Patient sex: F
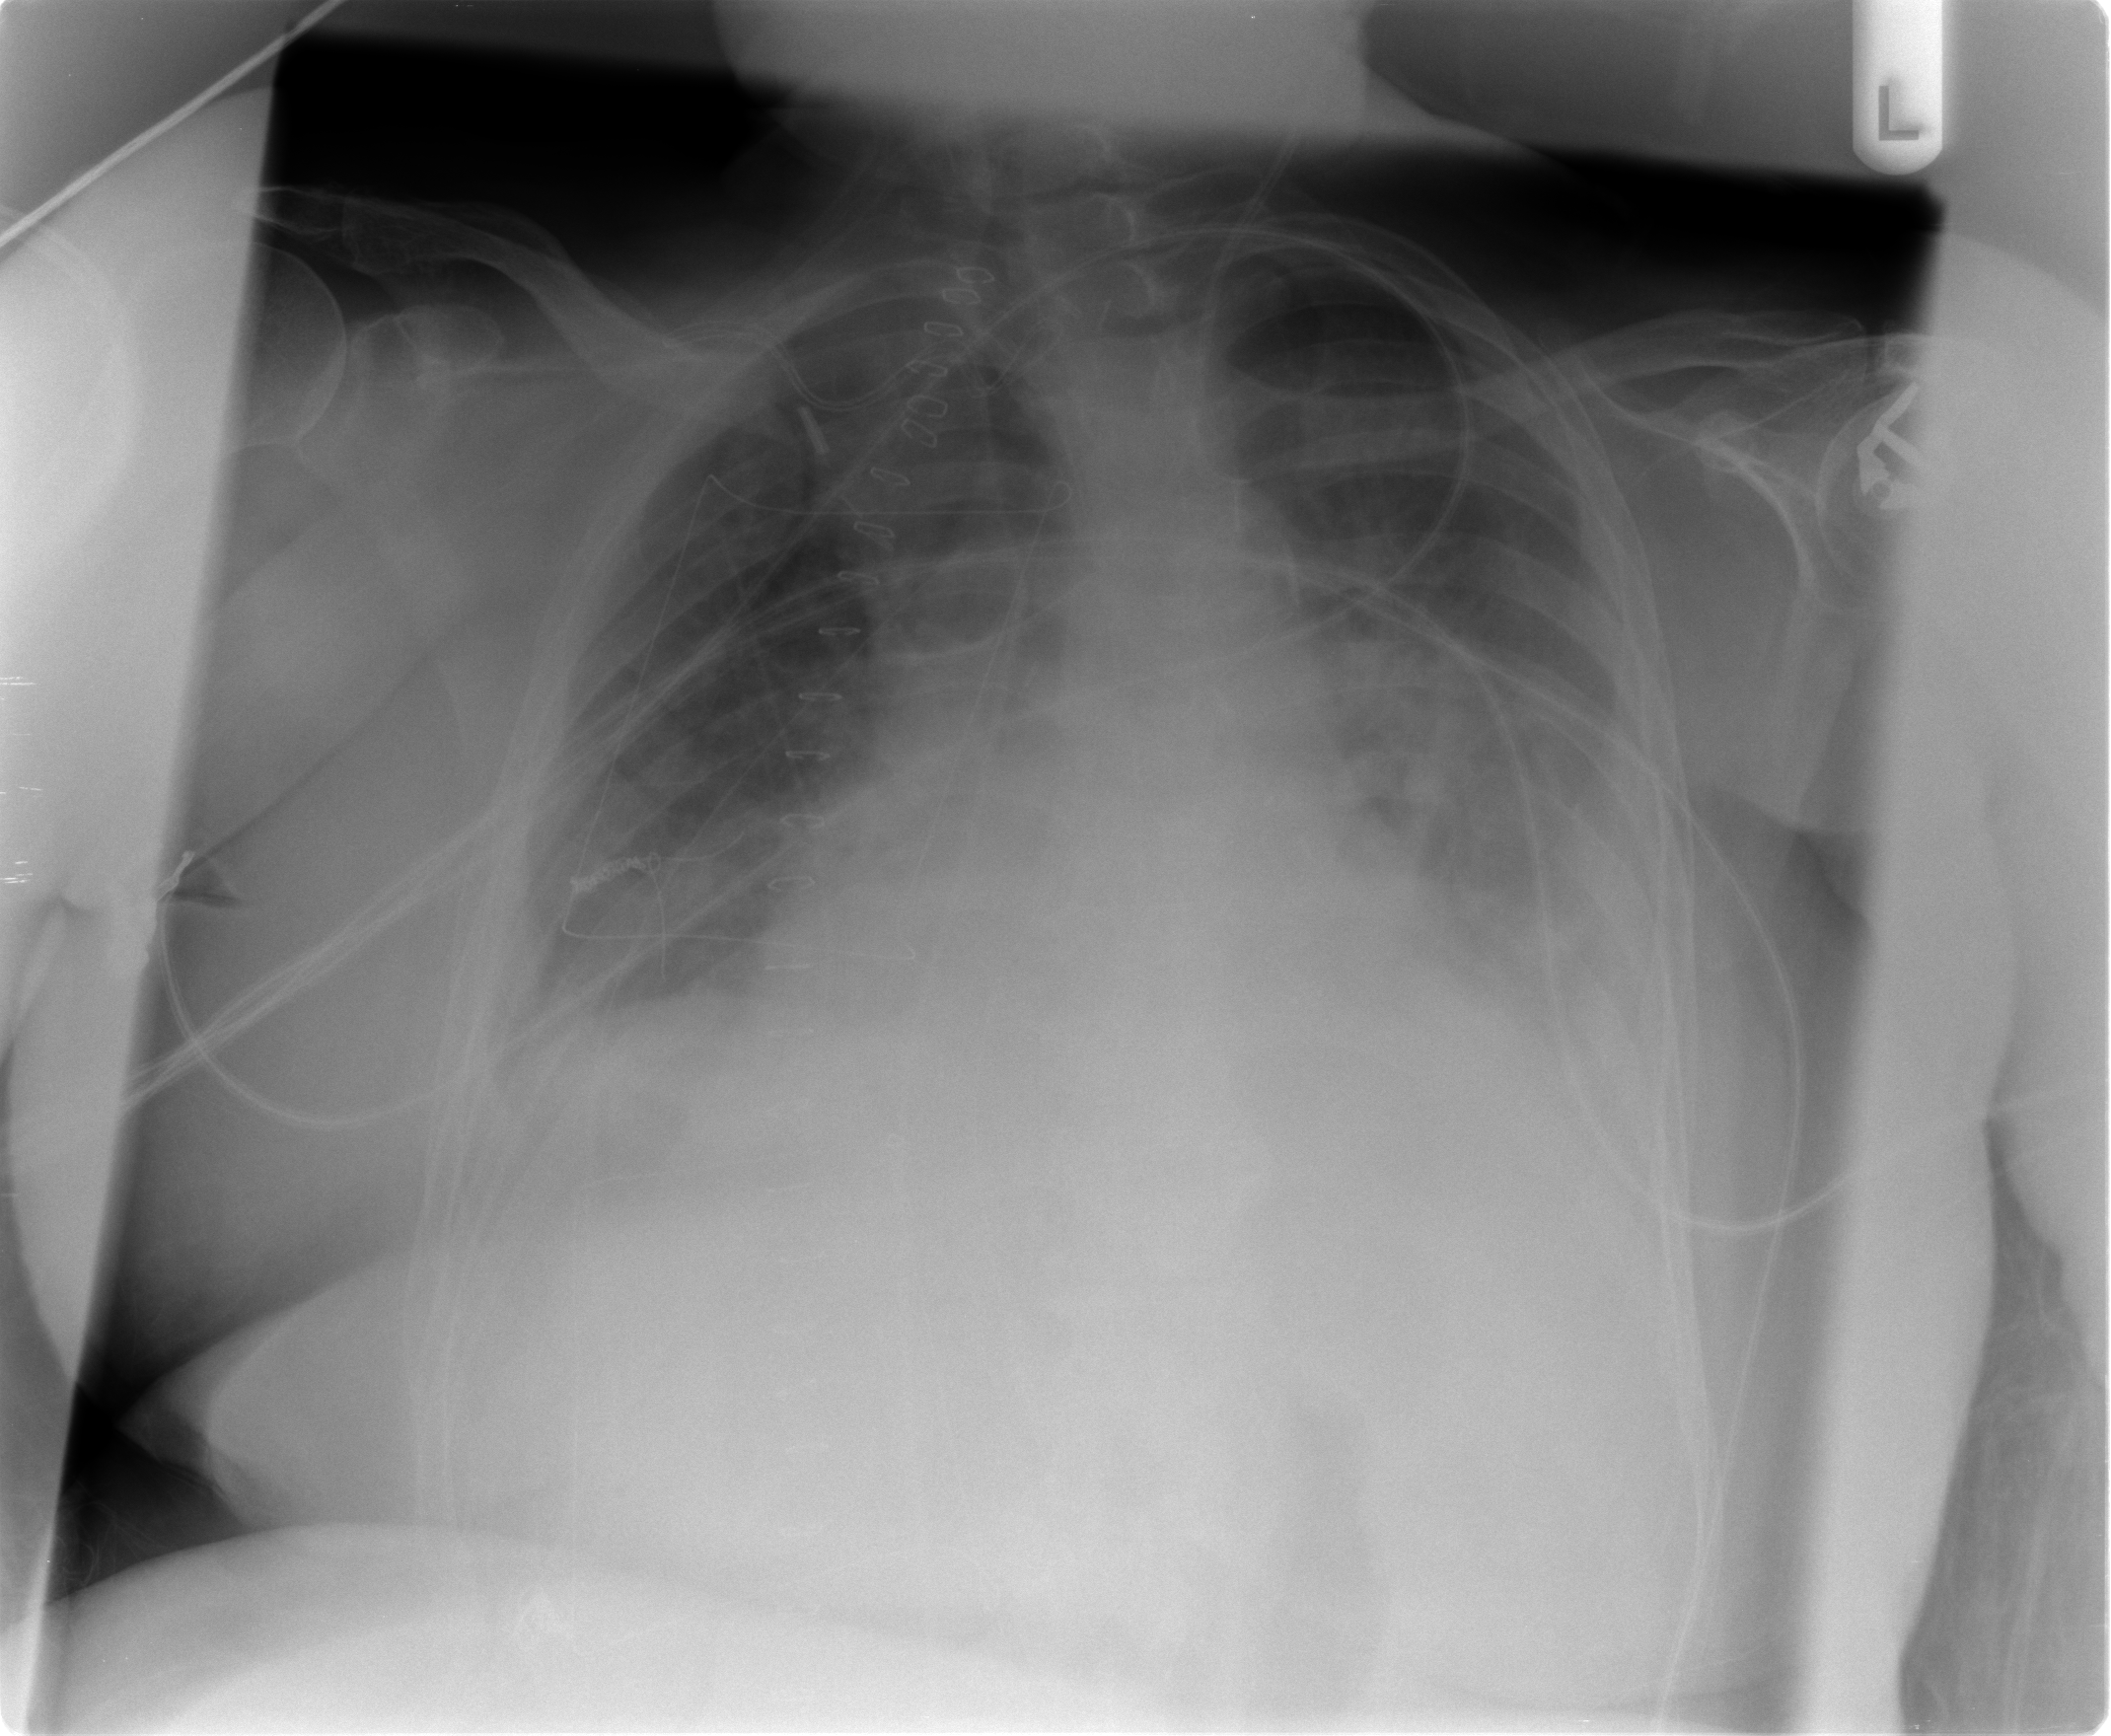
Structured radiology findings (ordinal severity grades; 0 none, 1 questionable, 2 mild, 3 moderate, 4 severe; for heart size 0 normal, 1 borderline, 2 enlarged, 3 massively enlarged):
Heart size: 2
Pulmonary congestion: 2
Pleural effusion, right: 2
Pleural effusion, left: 2
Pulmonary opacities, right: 1
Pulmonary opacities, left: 1
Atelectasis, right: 2
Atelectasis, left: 2